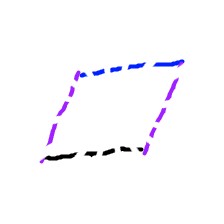
Shape: parallelogram